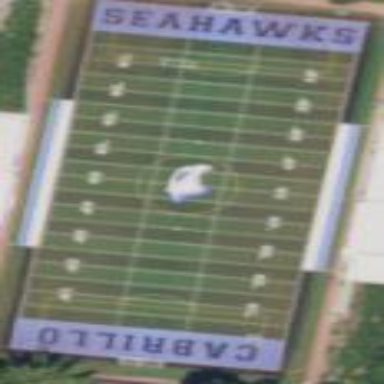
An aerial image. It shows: American football pitch.